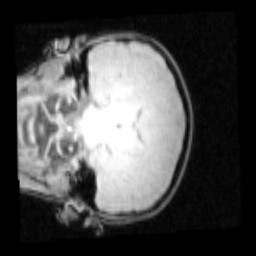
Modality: PDw
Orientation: coronal
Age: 10
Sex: male
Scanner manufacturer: siemens
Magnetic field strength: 3 T
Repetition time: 0.25 s
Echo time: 0.00103 s